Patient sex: M
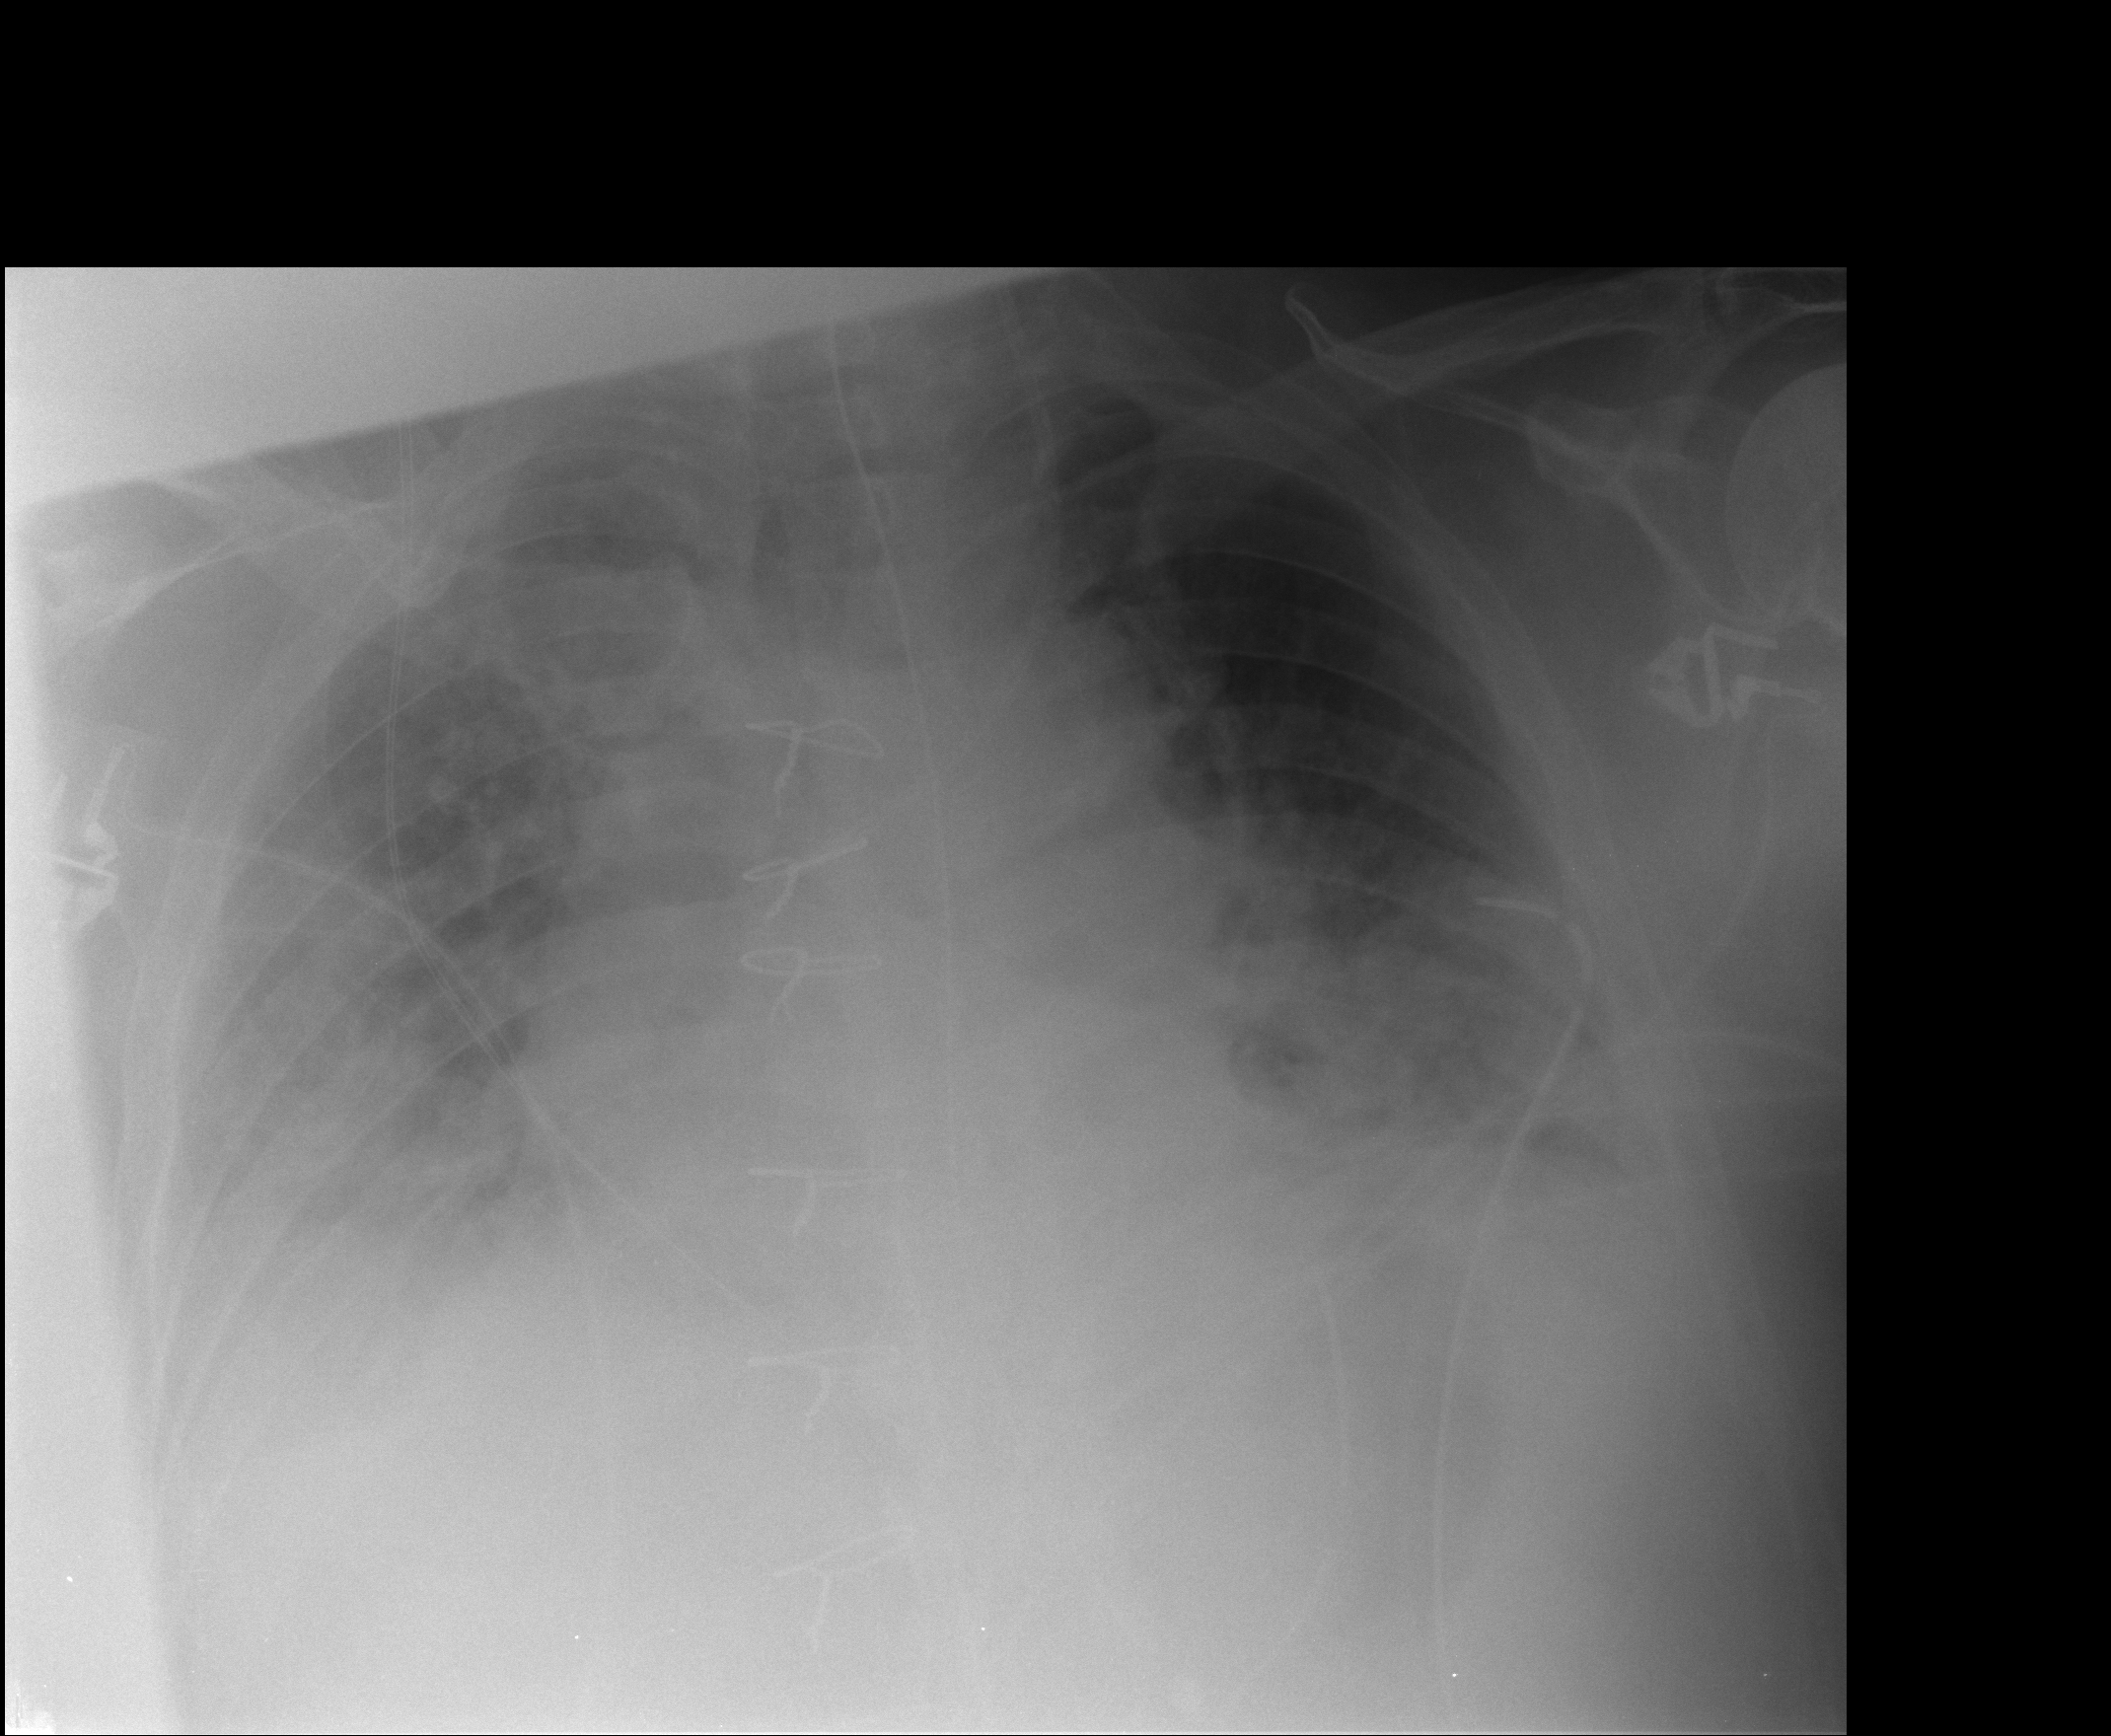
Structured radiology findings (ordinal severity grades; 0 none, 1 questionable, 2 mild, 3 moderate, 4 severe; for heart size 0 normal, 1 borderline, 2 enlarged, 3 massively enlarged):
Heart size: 2
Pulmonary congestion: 0
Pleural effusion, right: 2
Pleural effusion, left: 1
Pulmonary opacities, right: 3
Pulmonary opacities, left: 2
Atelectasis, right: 2
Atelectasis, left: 2